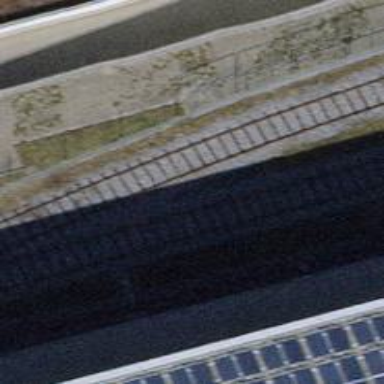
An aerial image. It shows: Single railway spur track.